Question: I am developing an on-screen keyboard where each key generates a sequence of three keystrokes to another application. Each button has a text description. But now clients want the function to be able to choose to see which characters are sent. Then I want the chars to be displayed over the descriptive text so that it is still possible to imagine the text below, see my suggestion below. But how do I do that?

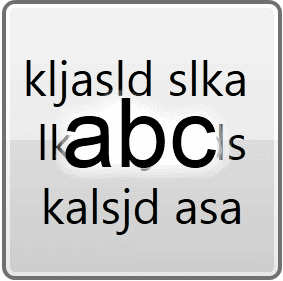
Answer: one simple solution is to put 2 textblocks in a grid and make the background of the top one transparent.
'''
<Grid Background="White" Width="100" Height="100">
<TextBlock Text="sdjfkjkf jskljfkl s flksjlkfjslkfjsdlkfjlok fjosljfslkdofjklsdjfls" TextWrapping="Wrap"
HorizontalAlignment="Center" VerticalAlignment="Center"></TextBlock>
<TextBlock Padding="10,3" Text="ABc" FontSize="16" FontWeight="Bold" HorizontalAlignment="Center" VerticalAlignment="Center">
<TextBlock.Background>
<RadialGradientBrush>
<GradientStop Color="#00EFEEEE" Offset="1"/>
<GradientStop Color="#B2EDC4C4" Offset="0.836"/>
</RadialGradientBrush>
</TextBlock.Background>
</TextBlock>
</Grid>
'''